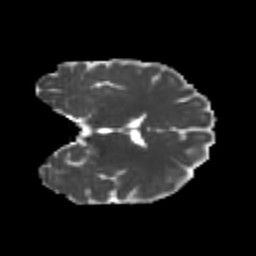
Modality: MD
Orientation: coronal
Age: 21
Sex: female
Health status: healthy
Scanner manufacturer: philips
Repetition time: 7.388 s
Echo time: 0.08599 s